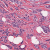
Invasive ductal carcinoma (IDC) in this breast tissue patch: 1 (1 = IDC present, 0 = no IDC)